Interaction volume radius: 10 \u00c5
Interaction volume height: 30 \u00c5
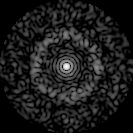
Disorder parameter: 0.8485